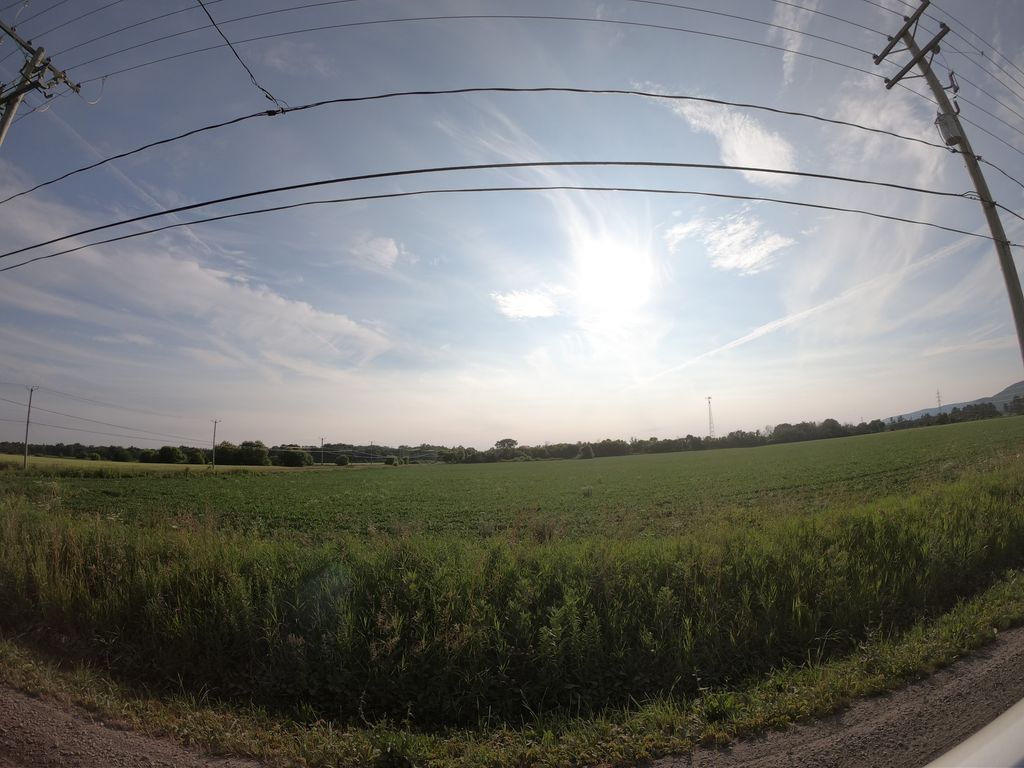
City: ottawa-gatineau